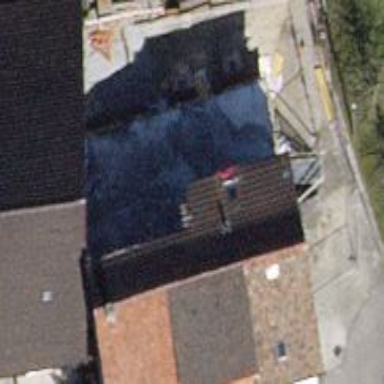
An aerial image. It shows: Veterinary facility.